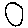
Label: circle